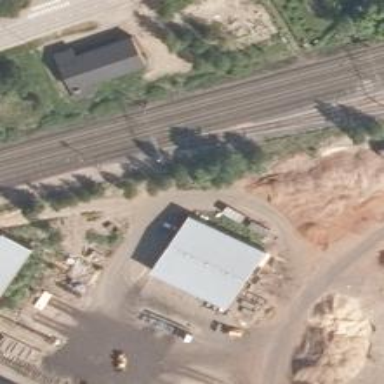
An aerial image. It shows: Rail siding with electrified contact lines.